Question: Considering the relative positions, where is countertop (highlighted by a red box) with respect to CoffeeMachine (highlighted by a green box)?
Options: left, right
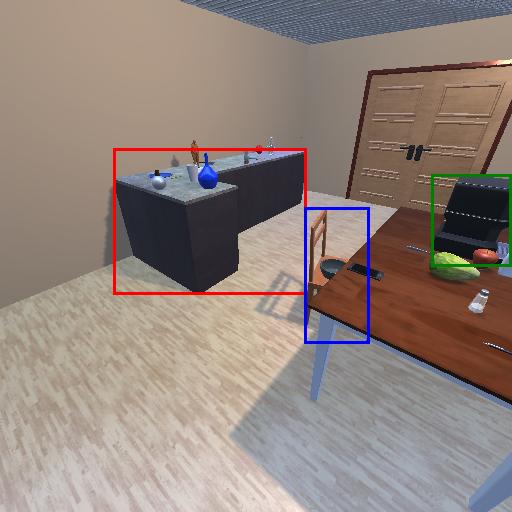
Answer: left